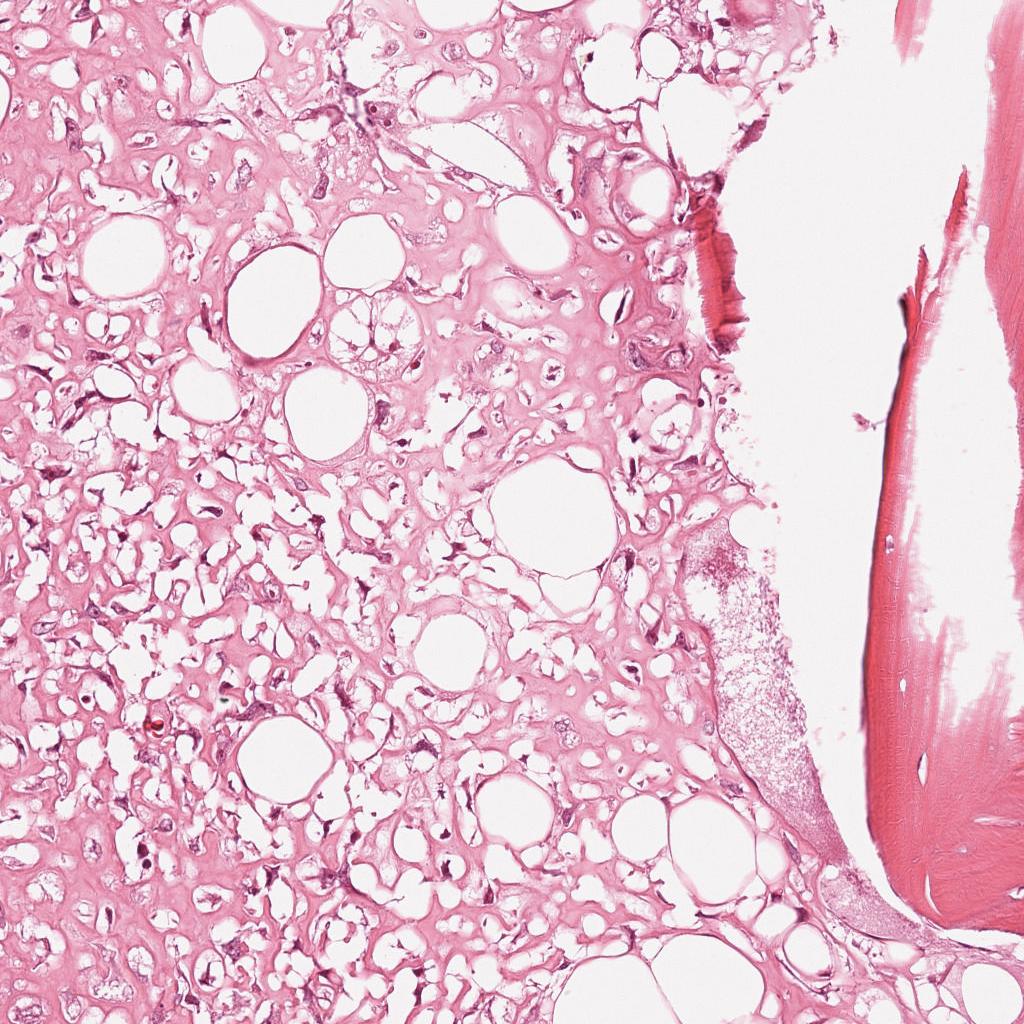
Label: Viable